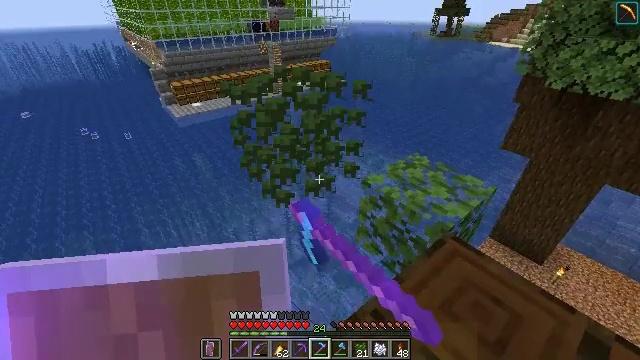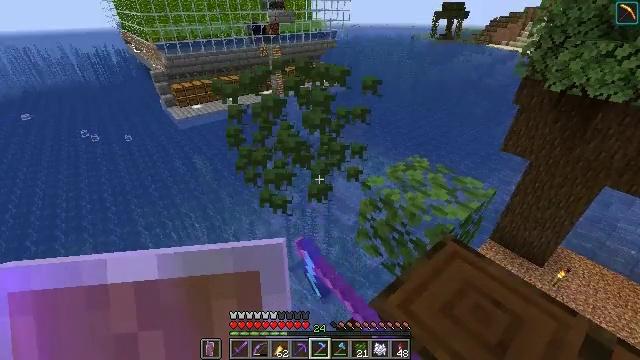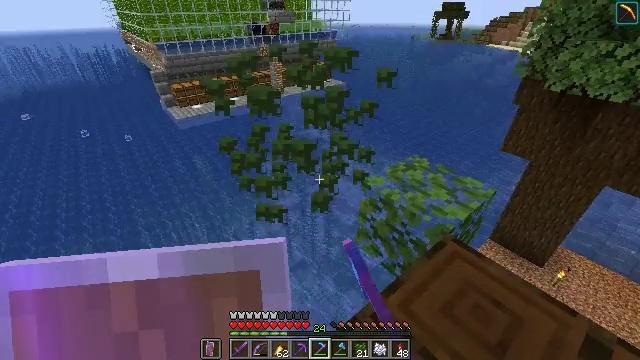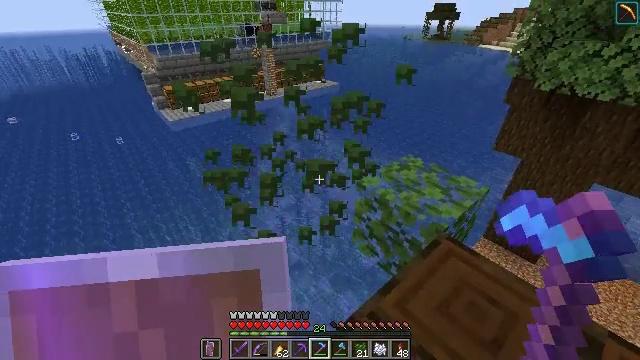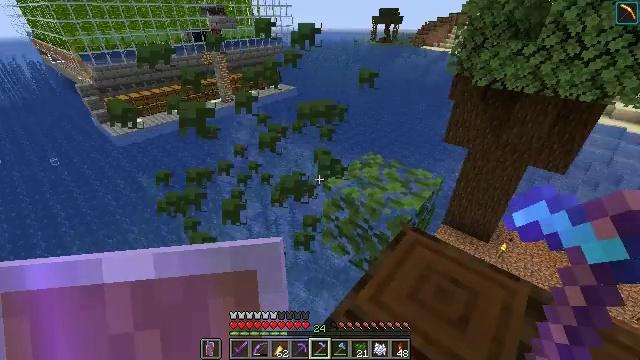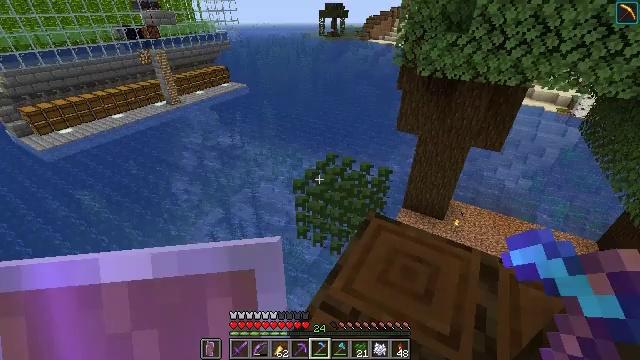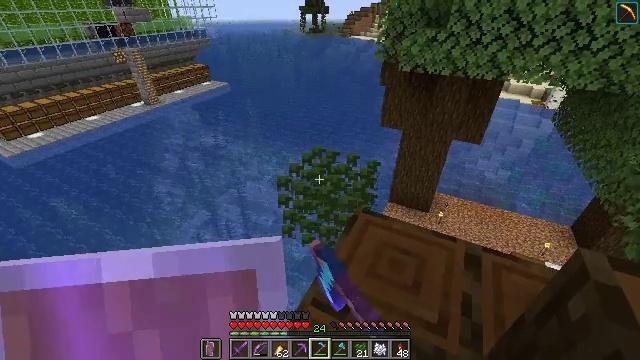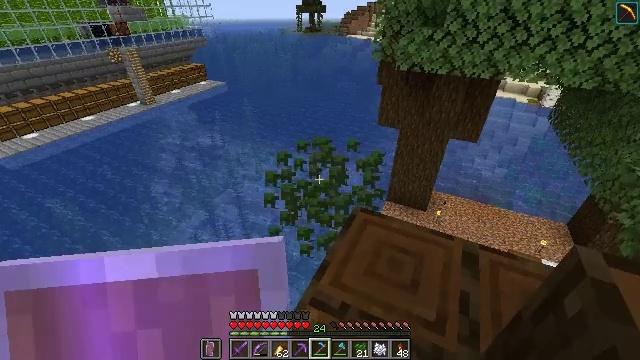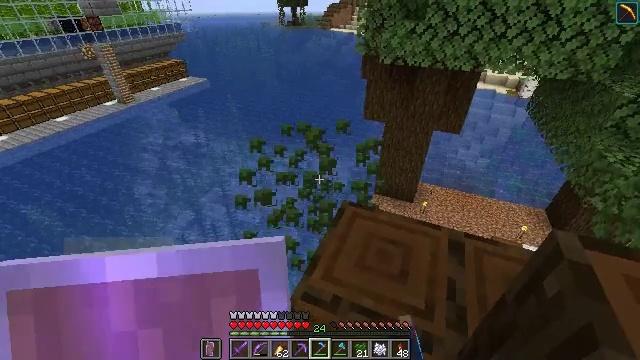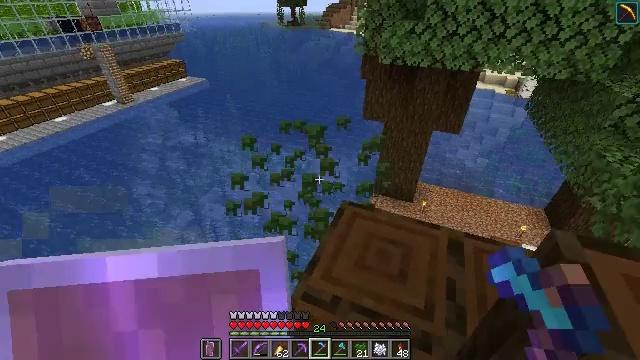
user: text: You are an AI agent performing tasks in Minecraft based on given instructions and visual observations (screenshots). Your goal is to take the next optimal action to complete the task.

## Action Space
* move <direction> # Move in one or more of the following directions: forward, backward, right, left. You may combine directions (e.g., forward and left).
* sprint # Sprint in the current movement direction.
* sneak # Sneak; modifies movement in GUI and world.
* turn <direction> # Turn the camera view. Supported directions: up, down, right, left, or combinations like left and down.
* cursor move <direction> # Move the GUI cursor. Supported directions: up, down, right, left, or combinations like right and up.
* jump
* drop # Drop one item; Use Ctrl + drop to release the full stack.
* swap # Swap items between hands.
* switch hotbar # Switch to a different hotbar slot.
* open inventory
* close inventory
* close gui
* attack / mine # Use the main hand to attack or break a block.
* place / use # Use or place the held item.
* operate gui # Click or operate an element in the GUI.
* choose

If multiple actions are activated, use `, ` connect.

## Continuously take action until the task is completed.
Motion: motion action
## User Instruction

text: Break the dark oak leaves for resources.
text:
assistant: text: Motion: attack / mine
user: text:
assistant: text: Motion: attack / mine
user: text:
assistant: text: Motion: turn right, attack / mine
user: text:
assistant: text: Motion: turn right, attack / mine
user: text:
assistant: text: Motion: turn right, attack / mine
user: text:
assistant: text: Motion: turn right, attack / mine
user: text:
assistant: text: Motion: attack / mine
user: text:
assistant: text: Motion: turn right and down, attack / mine
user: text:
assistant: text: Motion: attack / mine
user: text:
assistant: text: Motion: attack / mine